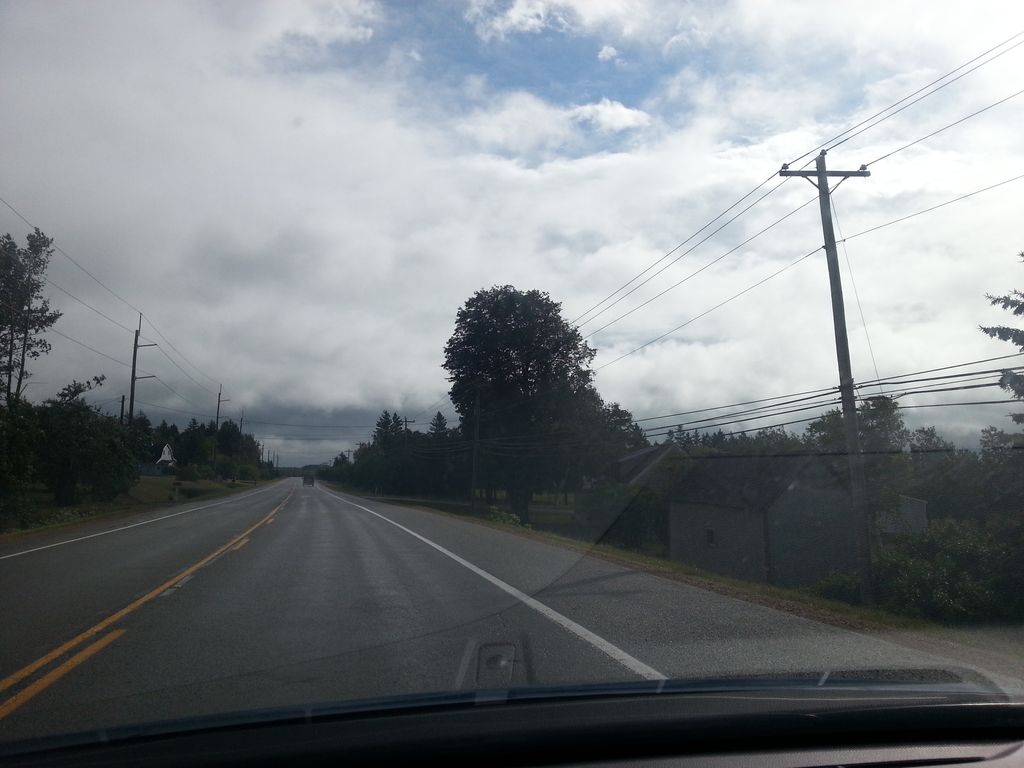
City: charlottetown